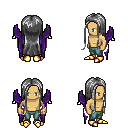
a pixel art fantasy rpg character, male body template, human, tanned skin, purple wings, teal pants, gray extra-long hairstyle, gold boots, four views (front, back, left, right), 2x2 character sprite sheet, small pixel art, hard edges, no anti-aliasing